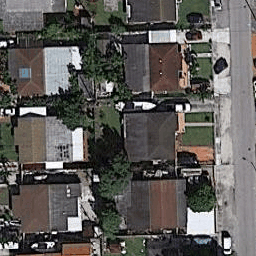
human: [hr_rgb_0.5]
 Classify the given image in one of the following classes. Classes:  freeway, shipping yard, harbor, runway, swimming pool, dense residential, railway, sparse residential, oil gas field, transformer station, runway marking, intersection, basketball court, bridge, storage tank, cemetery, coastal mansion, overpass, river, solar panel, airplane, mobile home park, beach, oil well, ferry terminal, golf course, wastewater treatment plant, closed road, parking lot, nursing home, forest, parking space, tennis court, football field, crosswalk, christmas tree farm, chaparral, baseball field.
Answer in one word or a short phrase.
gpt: dense residential